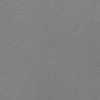
Label: dusty